Field crop: maize
Growth stage: 1
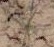
Species: salsola